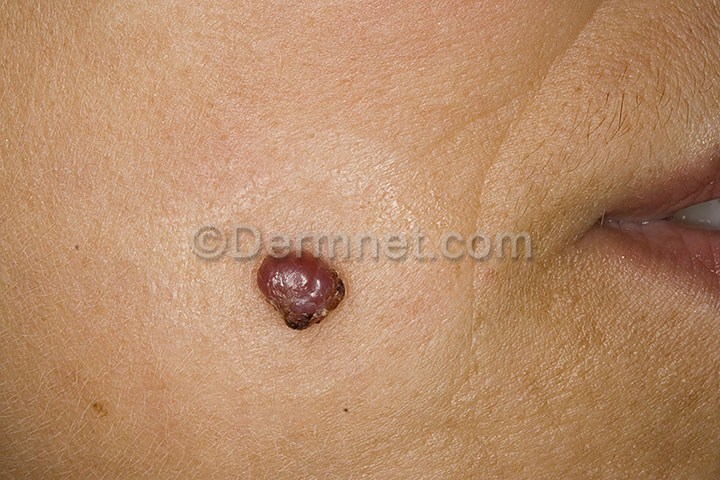
Disease: Vascular Tumors